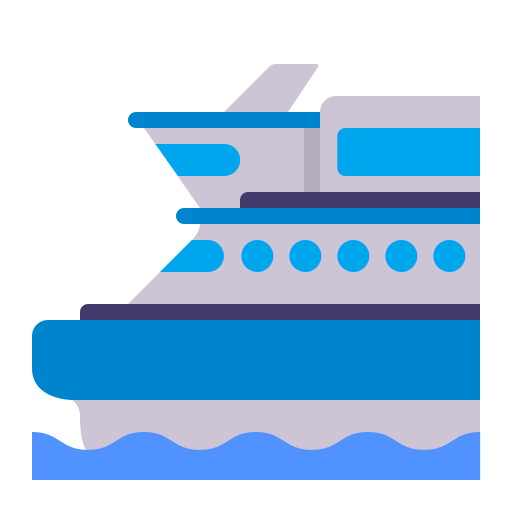
ferry flat